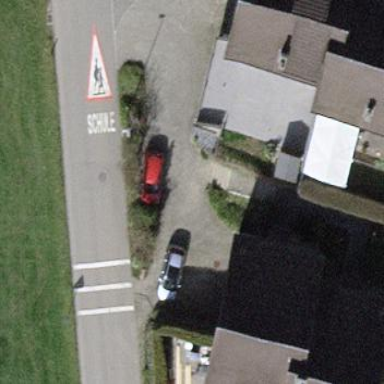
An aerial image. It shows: Simple house.